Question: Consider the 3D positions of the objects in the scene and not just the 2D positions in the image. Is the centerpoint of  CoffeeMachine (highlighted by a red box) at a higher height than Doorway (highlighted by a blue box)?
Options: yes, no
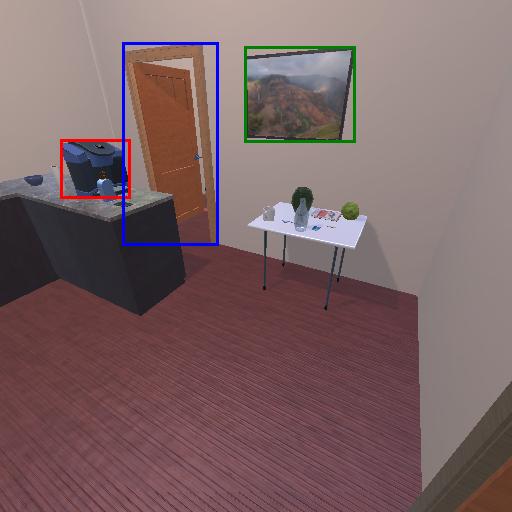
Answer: yes